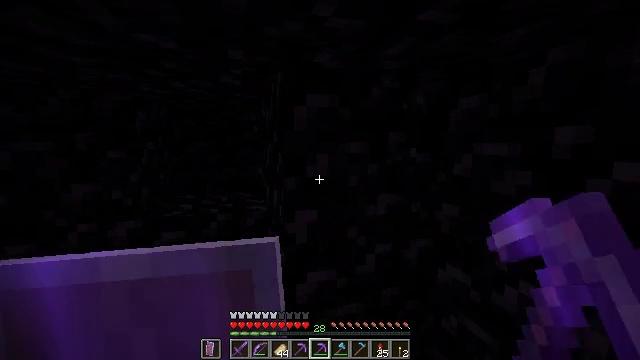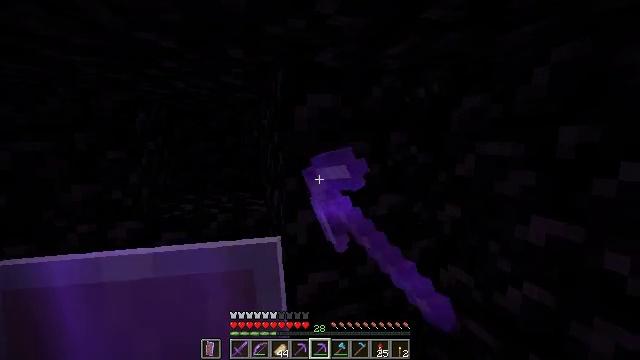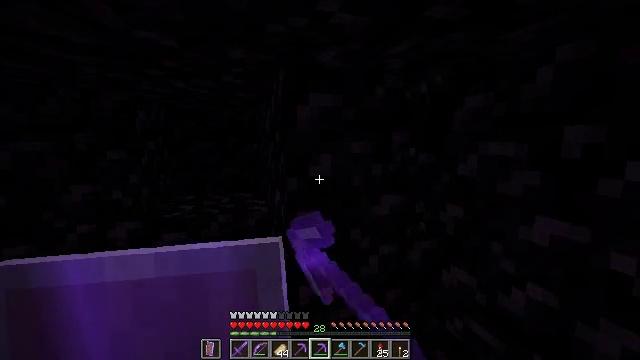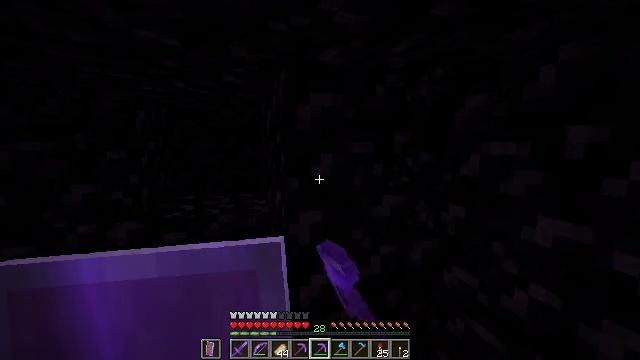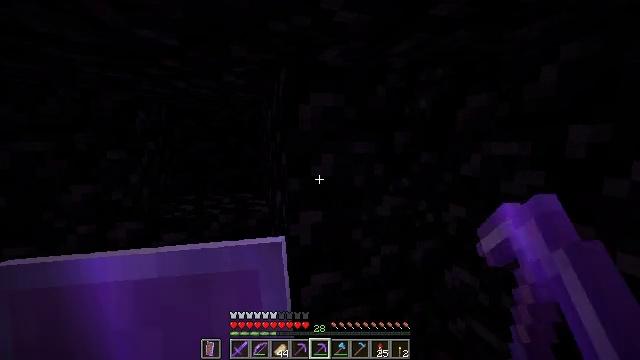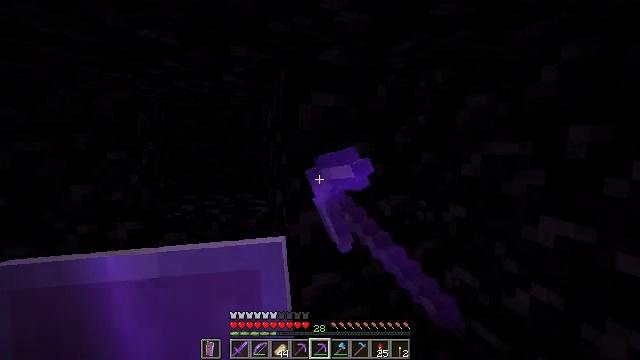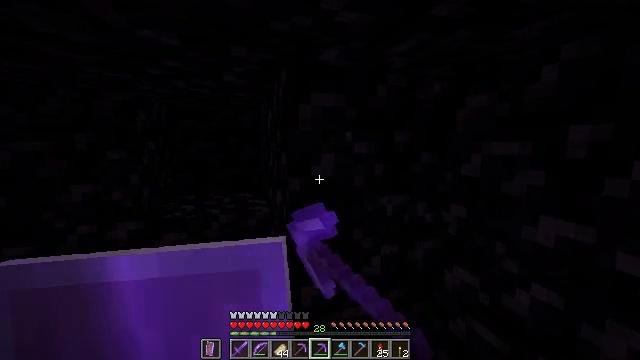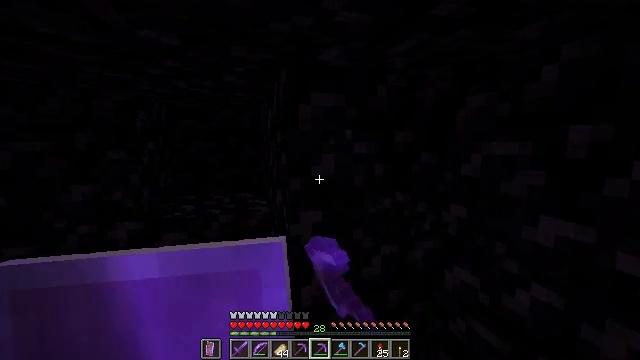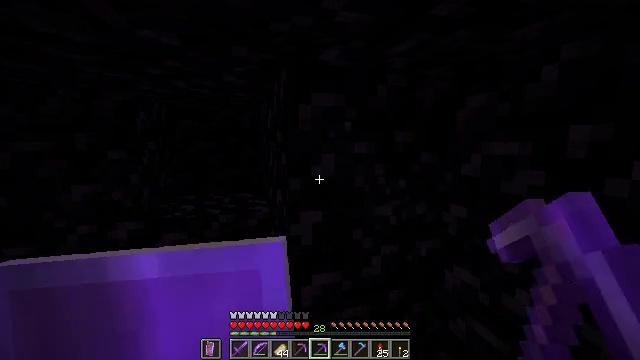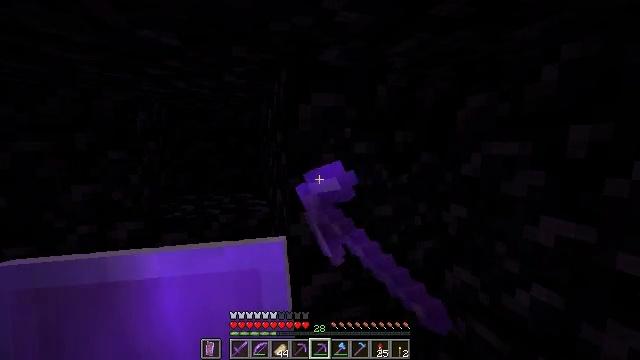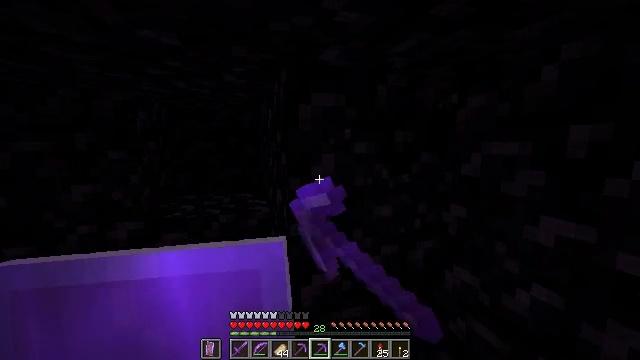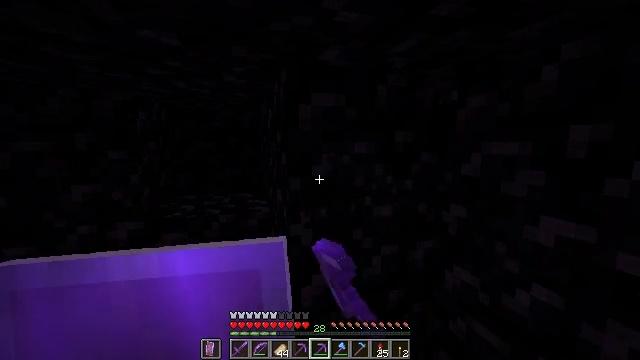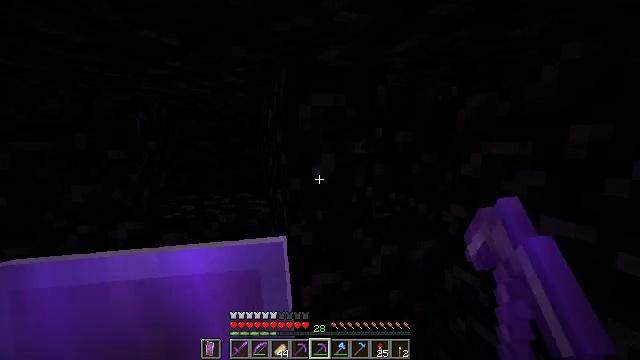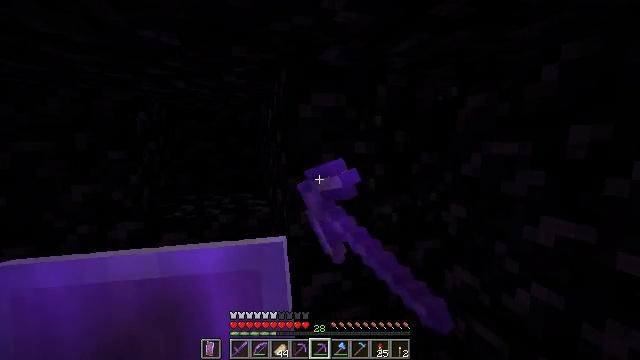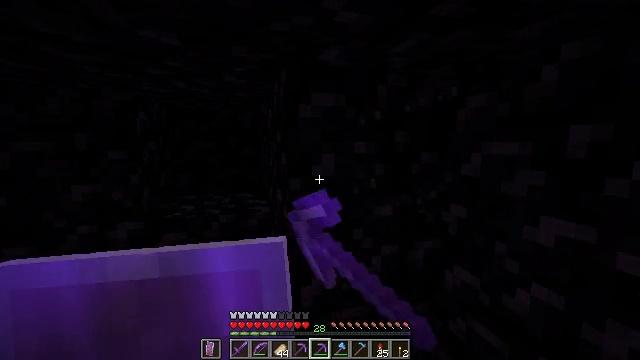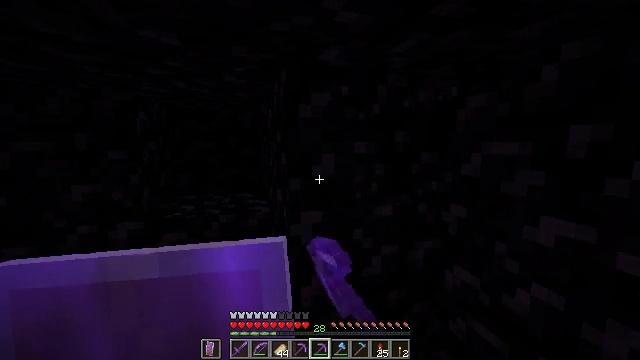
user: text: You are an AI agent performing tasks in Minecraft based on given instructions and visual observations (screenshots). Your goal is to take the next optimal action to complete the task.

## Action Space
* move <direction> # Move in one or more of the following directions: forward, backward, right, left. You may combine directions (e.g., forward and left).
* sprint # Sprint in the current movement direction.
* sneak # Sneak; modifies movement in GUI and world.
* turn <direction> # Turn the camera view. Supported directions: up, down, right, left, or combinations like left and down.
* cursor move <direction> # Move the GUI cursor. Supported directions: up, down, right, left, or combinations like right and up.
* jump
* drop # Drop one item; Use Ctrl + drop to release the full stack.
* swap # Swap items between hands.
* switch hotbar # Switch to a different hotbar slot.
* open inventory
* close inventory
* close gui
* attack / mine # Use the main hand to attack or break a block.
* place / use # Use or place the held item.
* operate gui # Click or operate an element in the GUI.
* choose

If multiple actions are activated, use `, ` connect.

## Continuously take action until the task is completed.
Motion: motion action
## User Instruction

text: Collect obsidian for crafting.
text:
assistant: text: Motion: attack / mine
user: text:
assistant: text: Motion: attack / mine
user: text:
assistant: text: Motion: attack / mine
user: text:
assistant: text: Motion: attack / mine
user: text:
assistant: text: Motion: attack / mine
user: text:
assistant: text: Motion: attack / mine
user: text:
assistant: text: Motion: attack / mine
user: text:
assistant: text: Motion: attack / mine
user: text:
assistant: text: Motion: attack / mine
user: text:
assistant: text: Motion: attack / mine
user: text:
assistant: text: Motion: attack / mine
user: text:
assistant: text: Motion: attack / mine
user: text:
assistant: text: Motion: attack / mine
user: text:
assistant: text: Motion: attack / mine
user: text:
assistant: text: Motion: attack / mine
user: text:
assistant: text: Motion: attack / mine
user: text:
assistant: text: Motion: attack / mine
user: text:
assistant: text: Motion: attack / mine
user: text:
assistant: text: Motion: attack / mine
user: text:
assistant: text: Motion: attack / mine
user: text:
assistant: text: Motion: attack / mine
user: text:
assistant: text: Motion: attack / mine
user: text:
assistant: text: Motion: attack / mine
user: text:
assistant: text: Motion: attack / mine
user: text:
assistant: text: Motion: attack / mine
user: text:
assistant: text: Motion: attack / mine
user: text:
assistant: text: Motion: attack / mine
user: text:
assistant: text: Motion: attack / mine
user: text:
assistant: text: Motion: attack / mine
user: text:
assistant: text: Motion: attack / mine